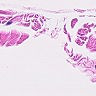
Metastatic tissue present: no